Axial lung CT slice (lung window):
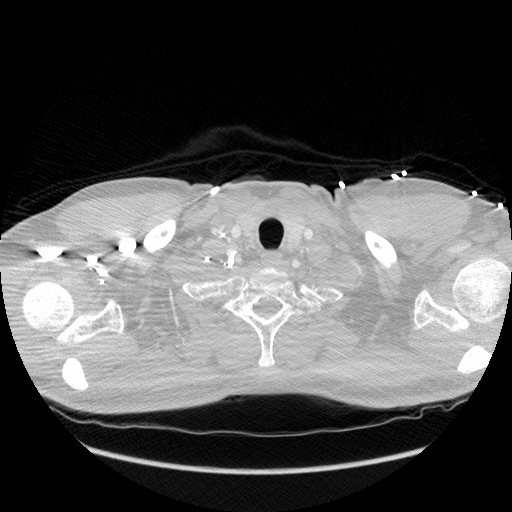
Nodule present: no